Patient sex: M
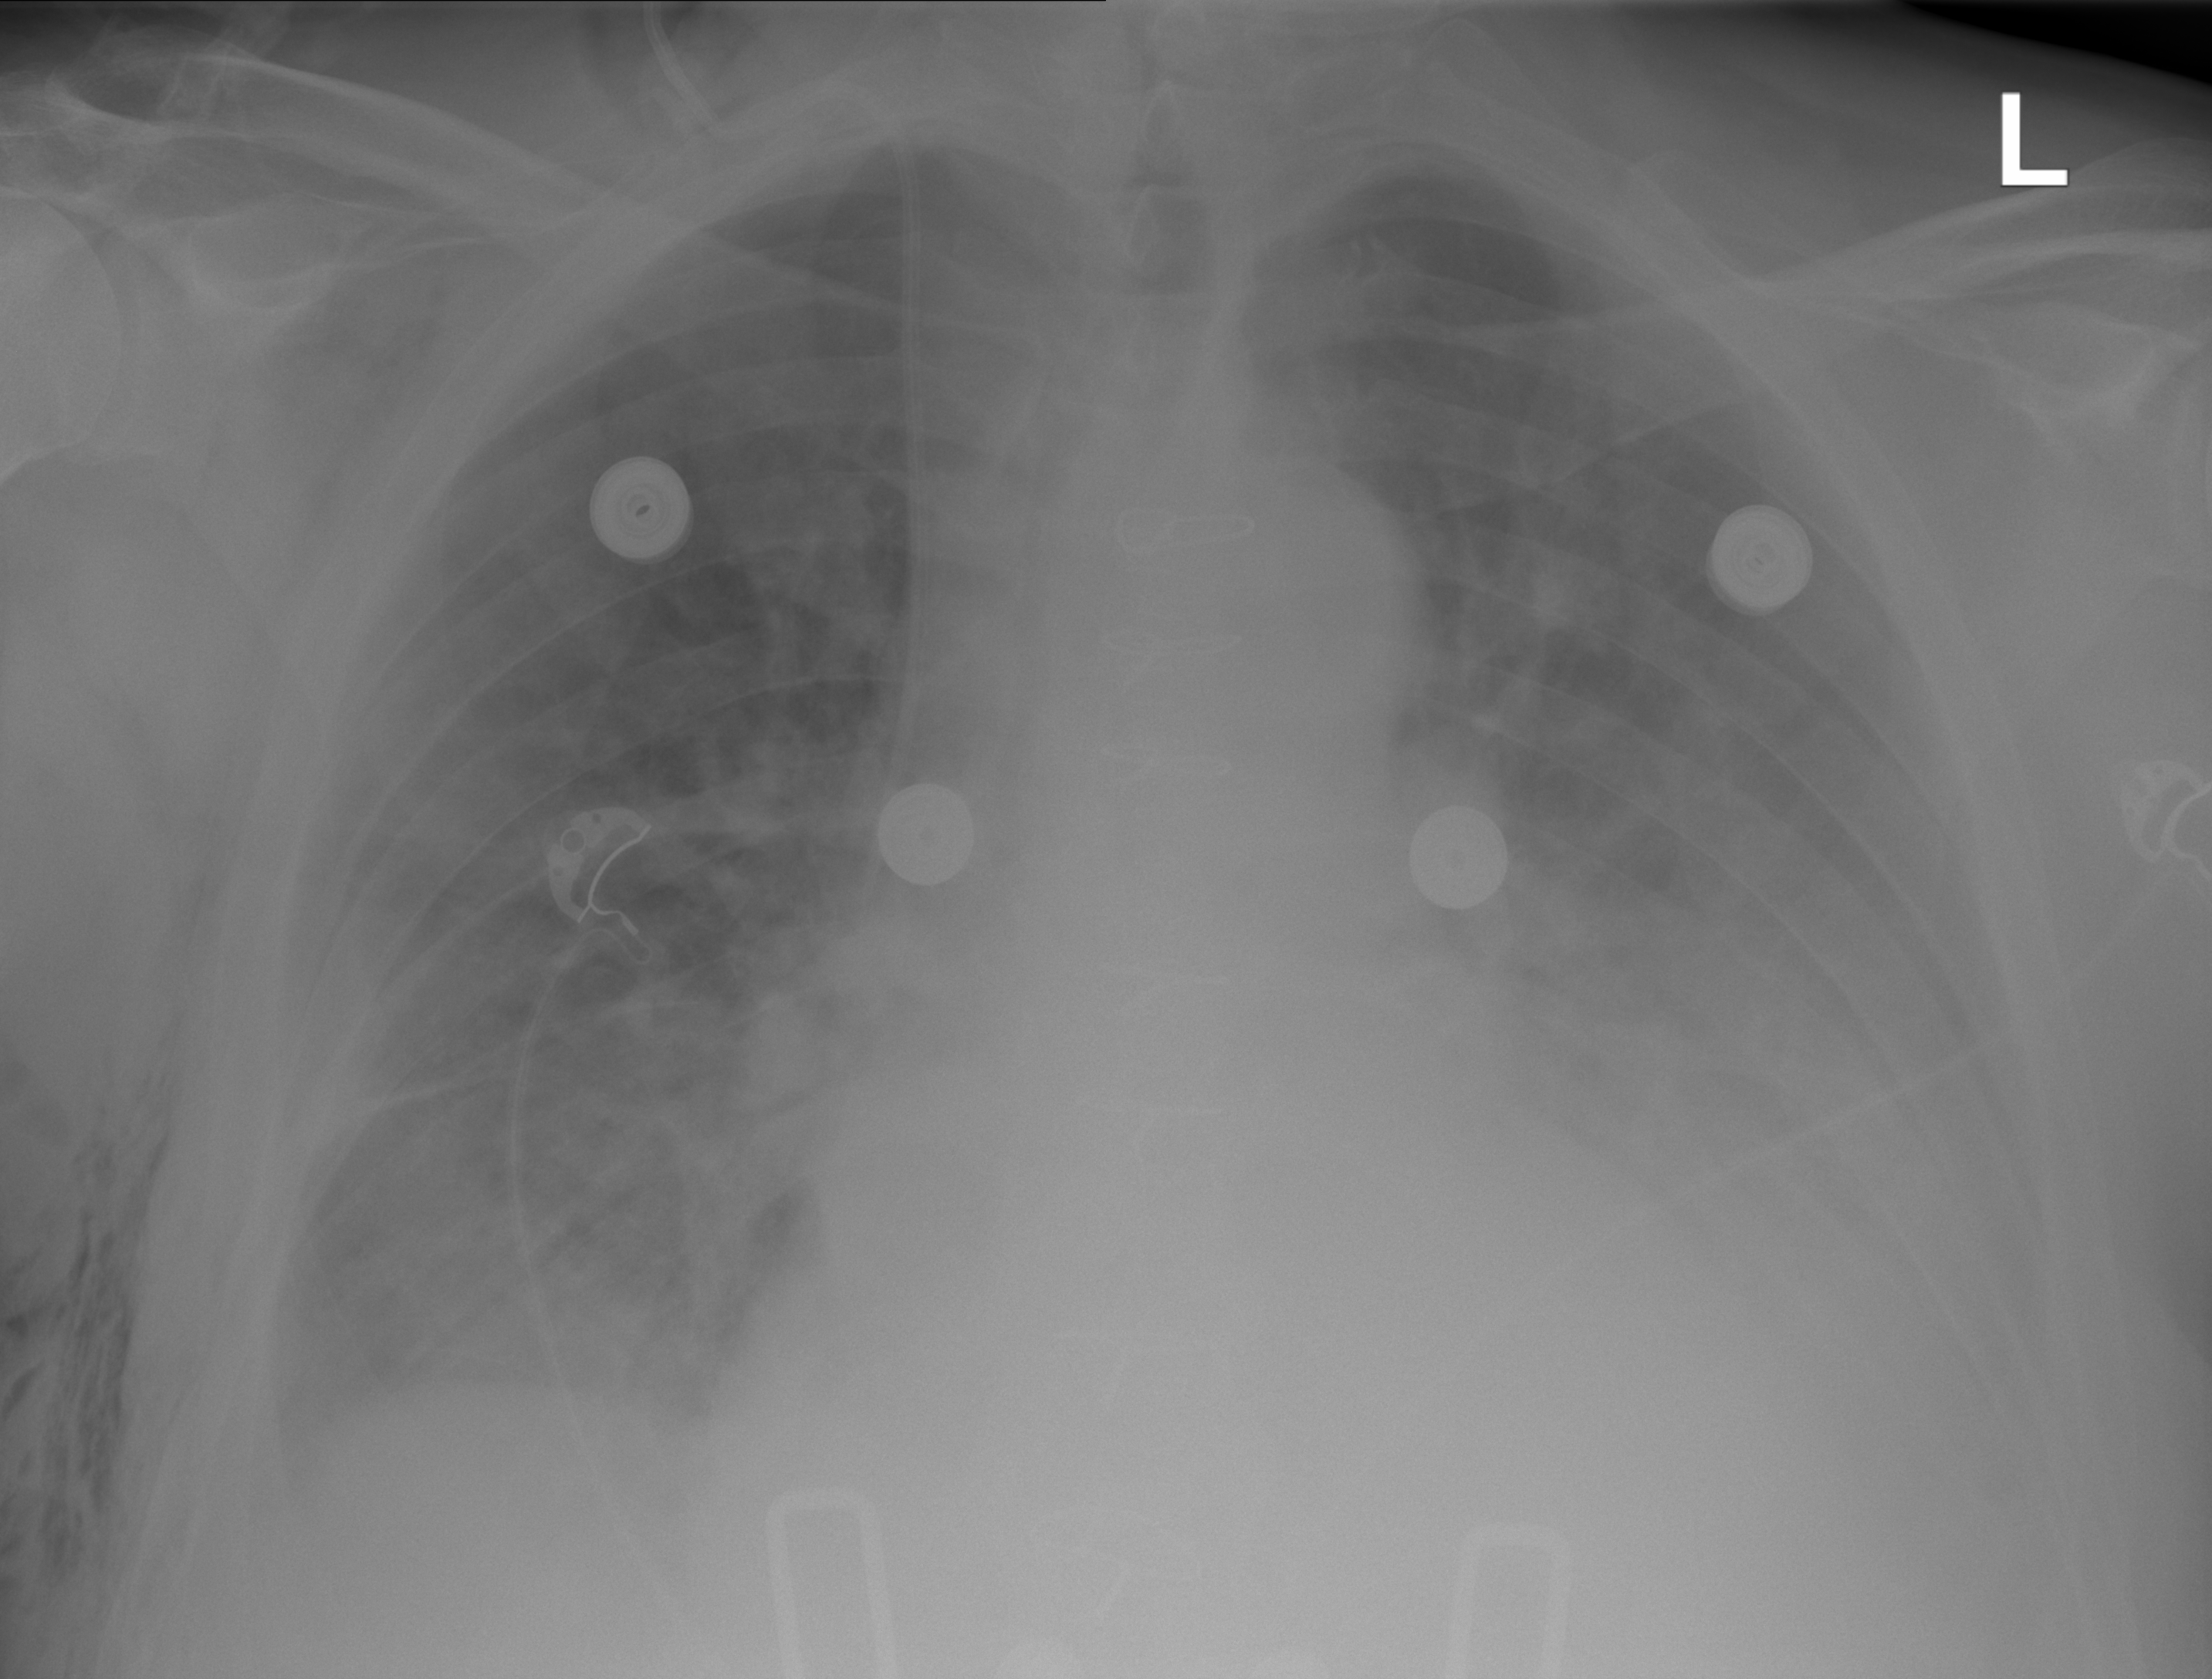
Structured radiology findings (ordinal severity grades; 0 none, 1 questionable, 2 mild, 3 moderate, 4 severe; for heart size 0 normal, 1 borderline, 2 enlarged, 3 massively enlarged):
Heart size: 2
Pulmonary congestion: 2
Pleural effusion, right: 2
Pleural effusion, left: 3
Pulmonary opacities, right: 1
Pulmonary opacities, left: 1
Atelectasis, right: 2
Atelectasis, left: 2